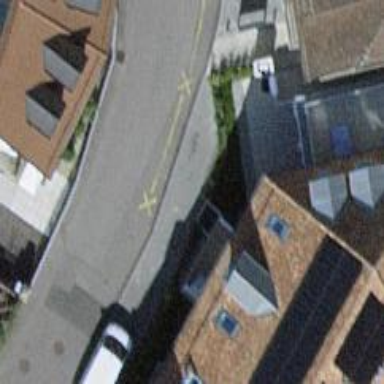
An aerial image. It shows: Living street with separate sidewalks.